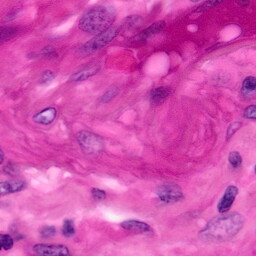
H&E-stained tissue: Pancreatic